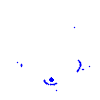
Particle: pion